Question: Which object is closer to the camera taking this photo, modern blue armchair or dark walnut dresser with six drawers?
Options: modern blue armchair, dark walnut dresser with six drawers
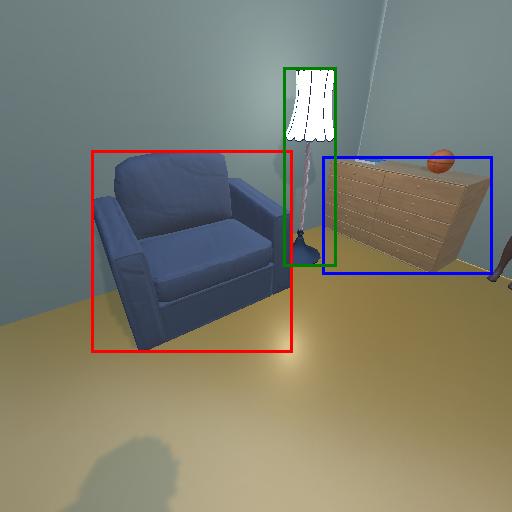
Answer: modern blue armchair